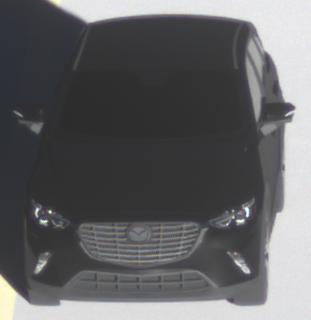
Make: Mazda
Model: CX-3 SKYACTIV-G 120
Detailed model: CX-3 (DK)
Model produced from: 2015/06
Model produced until: 2018/06
Doors: 5
Color: black
Road condition: dry road
Daytime: sunrise or sunset
Contrast: high contrast